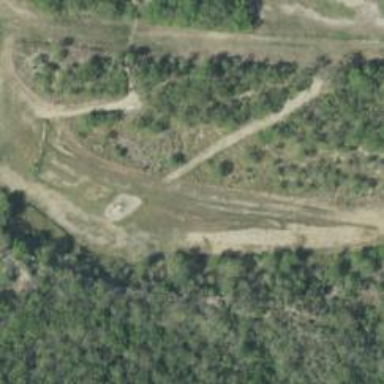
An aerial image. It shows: Disc golf hole.